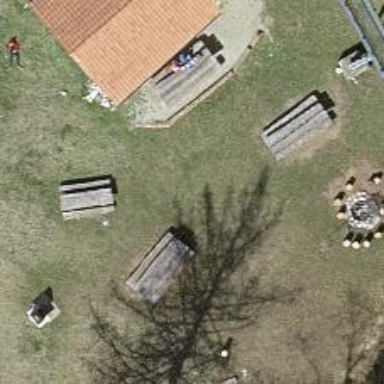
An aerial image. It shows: Picnic table located in leisure land area.